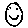
Label: smiley face